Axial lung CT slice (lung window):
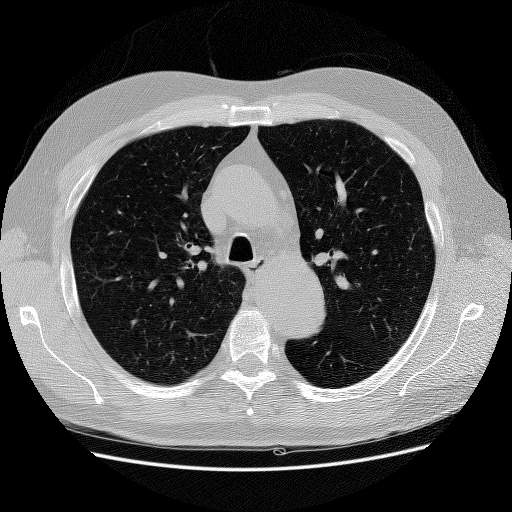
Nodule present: no